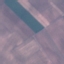
Land use / land cover class: AnnualCrop